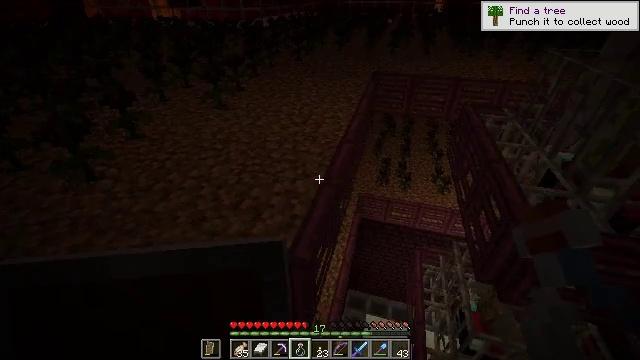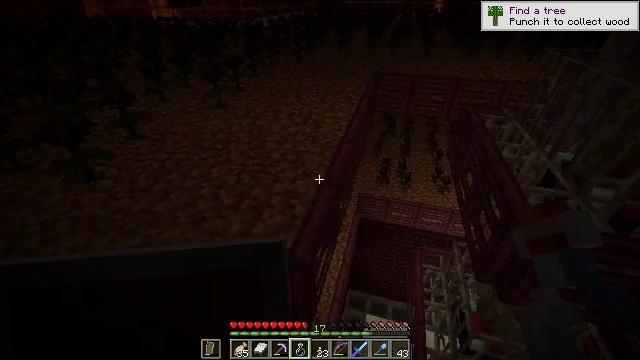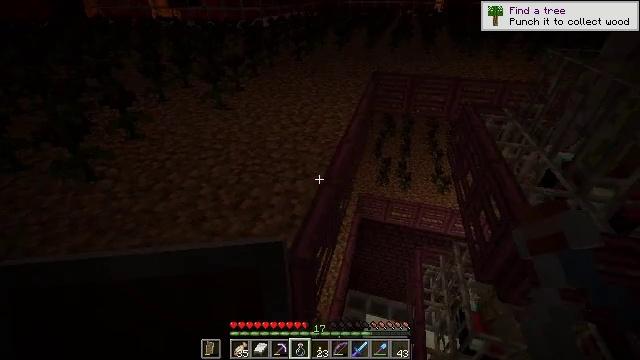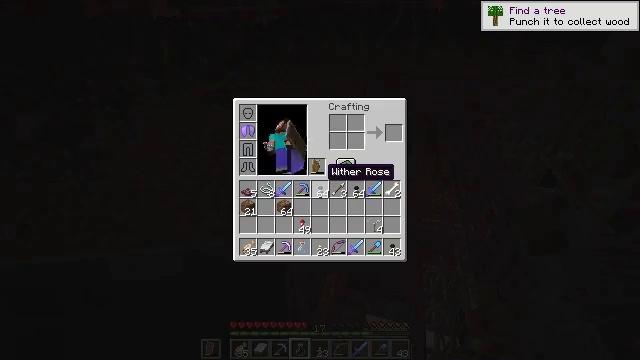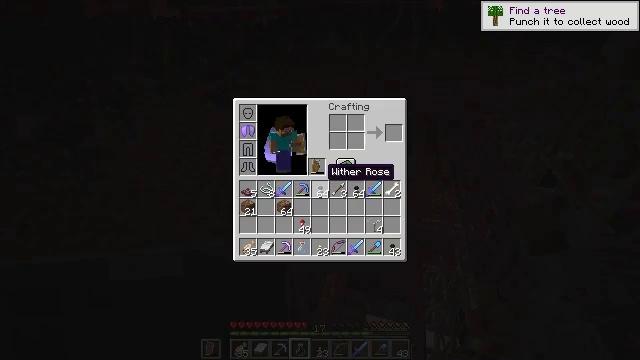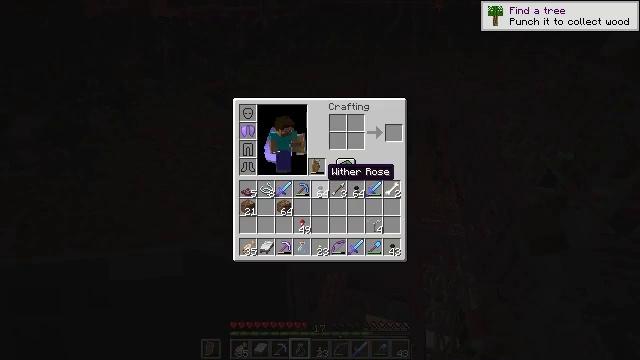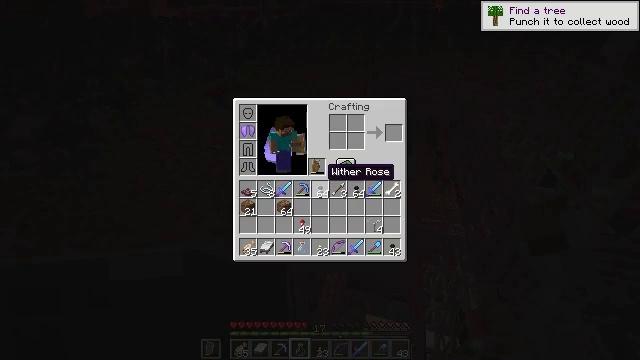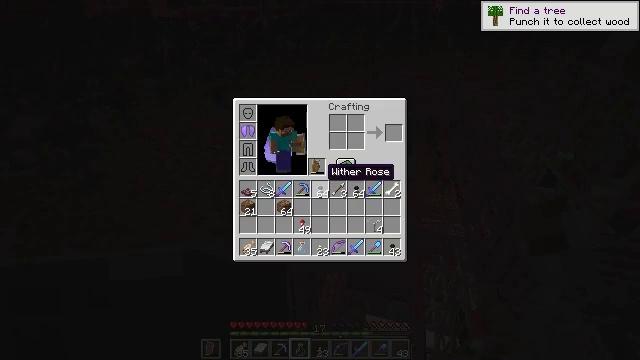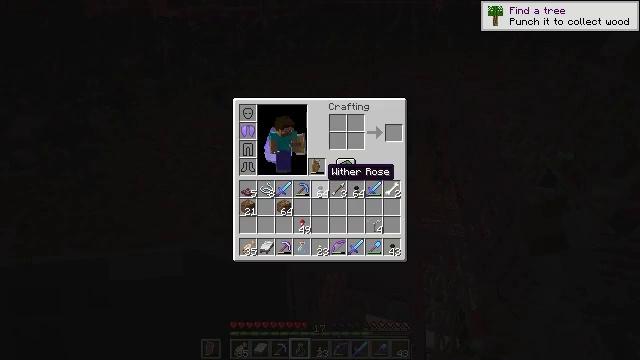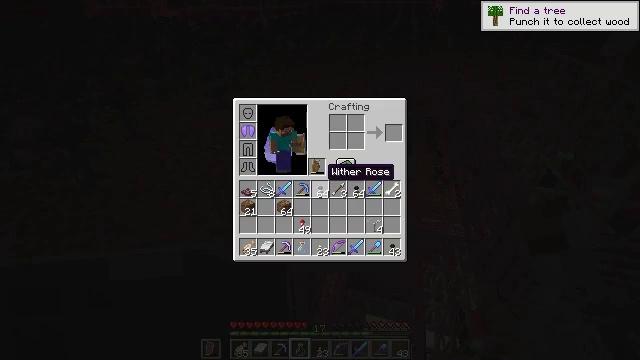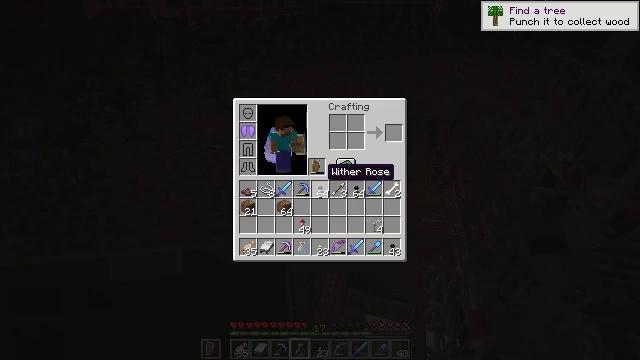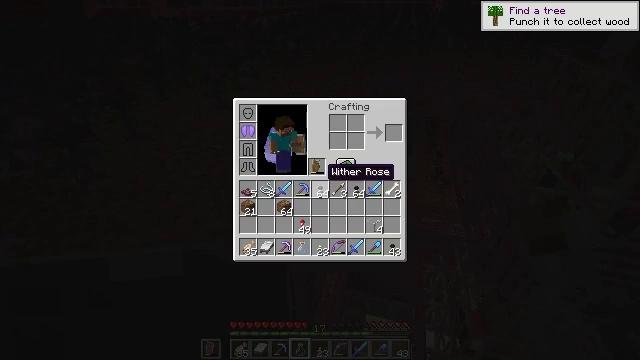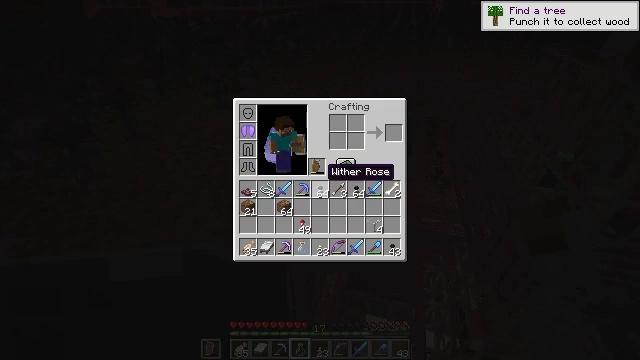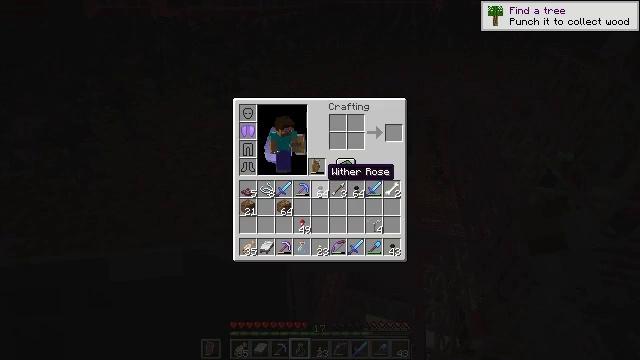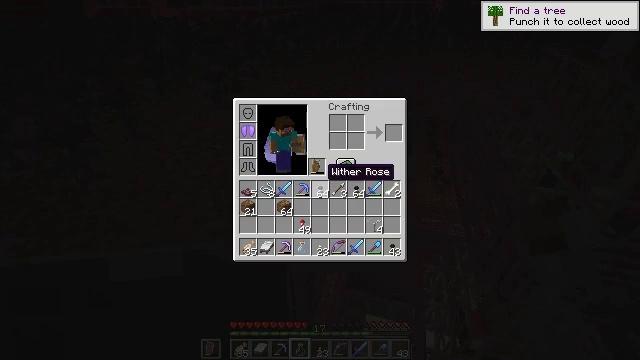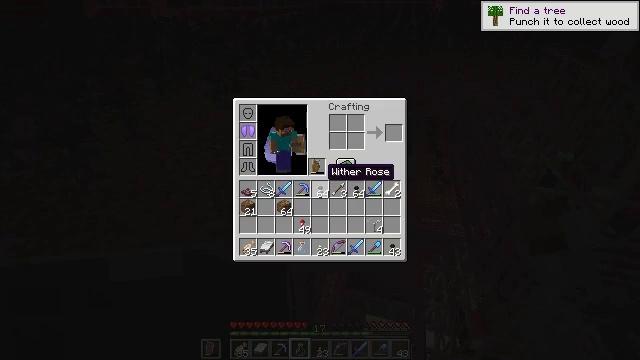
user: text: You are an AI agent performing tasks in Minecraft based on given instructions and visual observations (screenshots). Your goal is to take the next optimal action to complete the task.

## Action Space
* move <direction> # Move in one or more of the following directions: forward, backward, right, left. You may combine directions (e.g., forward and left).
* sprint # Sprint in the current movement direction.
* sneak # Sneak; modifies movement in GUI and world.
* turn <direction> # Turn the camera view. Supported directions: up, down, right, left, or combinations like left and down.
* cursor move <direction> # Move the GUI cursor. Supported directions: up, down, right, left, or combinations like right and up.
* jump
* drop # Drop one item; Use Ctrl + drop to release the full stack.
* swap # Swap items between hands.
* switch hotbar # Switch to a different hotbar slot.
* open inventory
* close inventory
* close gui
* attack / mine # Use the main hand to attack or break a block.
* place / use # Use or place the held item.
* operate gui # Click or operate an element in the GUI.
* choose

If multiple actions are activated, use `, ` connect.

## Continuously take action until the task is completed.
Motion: motion action
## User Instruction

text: Attack the nether bricks to collect them.
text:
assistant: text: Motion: no_op
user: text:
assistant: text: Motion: no_op
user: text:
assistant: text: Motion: open inventory
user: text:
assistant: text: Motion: open inventory
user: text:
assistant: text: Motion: no_op
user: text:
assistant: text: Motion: no_op
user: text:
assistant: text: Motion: no_op
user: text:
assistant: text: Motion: no_op
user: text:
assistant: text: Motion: no_op
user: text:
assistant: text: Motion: no_op
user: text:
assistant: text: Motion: no_op
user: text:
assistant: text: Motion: no_op
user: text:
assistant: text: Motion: no_op
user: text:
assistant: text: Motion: no_op
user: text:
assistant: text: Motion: no_op
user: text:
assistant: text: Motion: no_op
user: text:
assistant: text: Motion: no_op
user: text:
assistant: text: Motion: no_op
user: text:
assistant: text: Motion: no_op
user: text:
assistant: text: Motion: no_op
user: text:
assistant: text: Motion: no_op
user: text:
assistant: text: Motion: no_op
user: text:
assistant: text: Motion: close inventory
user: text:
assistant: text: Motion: close inventory
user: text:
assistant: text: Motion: no_op
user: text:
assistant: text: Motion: no_op
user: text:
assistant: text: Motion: no_op
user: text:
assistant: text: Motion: no_op
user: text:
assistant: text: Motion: no_op
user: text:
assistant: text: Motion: no_op